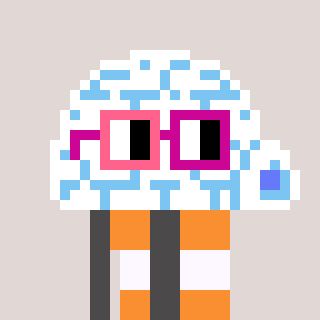
a pixel art character with square pink and red glasses, a igloo-shaped head and a grayscale-colored body on a warm background